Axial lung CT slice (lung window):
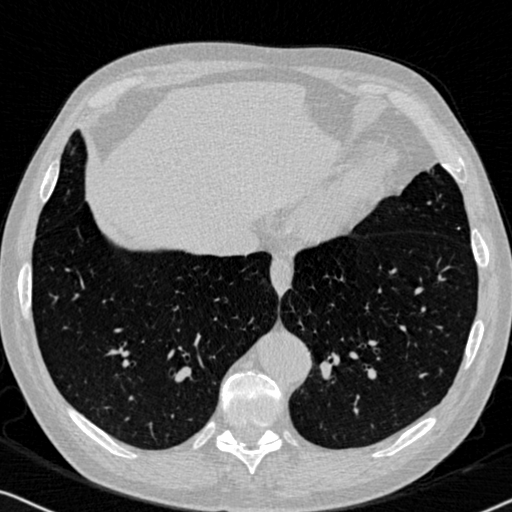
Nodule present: no